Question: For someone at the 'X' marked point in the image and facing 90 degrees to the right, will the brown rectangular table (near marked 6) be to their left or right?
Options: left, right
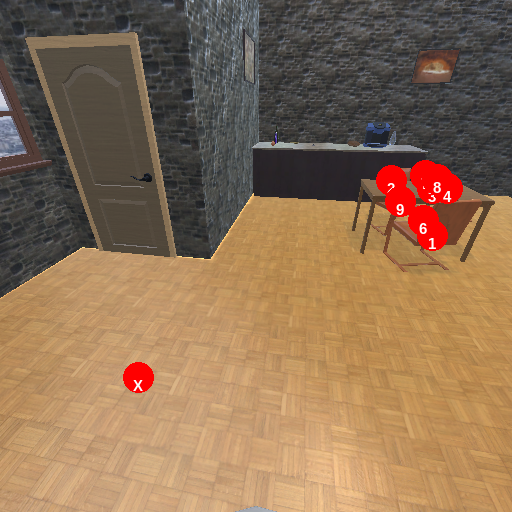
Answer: left